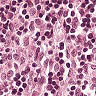
Metastatic tissue present: no